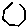
Label: hexagon